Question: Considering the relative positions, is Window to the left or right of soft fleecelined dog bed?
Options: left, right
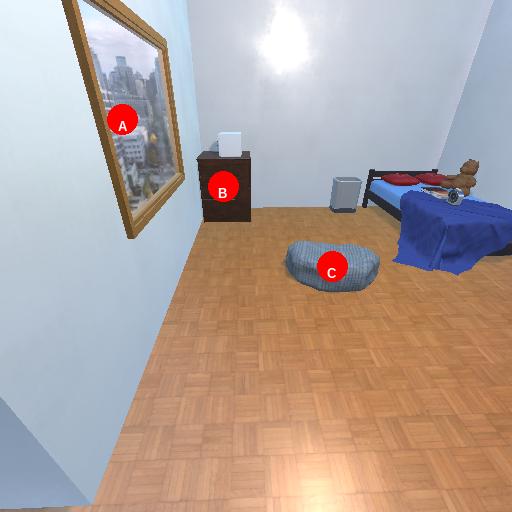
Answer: left